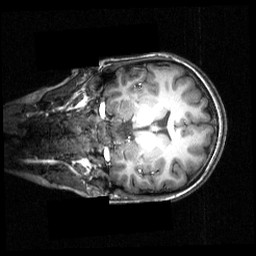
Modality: T1w
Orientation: coronal
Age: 20
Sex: female
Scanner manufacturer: siemens
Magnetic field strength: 3.951 T
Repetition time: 1.5 s
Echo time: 0.00335 s